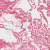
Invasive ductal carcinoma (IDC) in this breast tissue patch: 0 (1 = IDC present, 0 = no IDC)